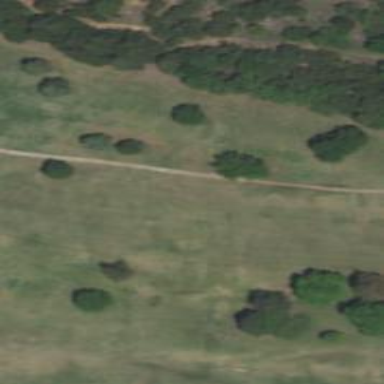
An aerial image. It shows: Golf hole.